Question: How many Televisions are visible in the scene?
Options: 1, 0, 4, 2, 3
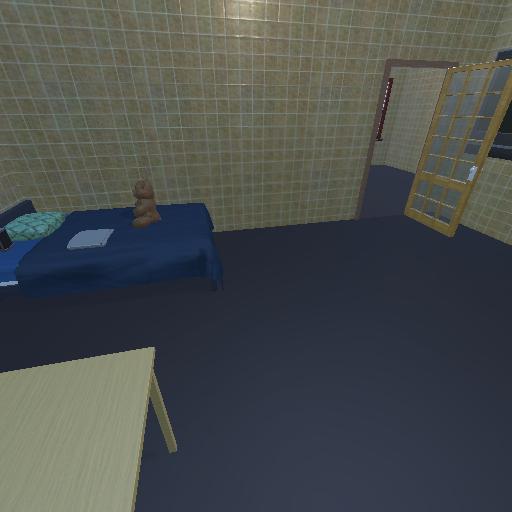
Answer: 1